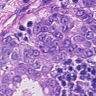
Metastatic tissue present: yes